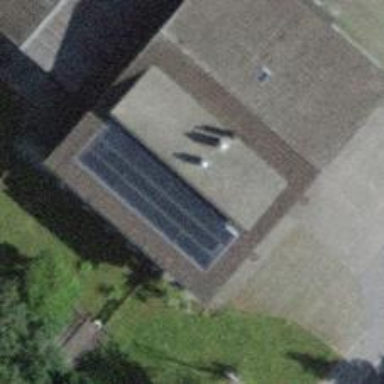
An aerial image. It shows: Solar power generator utilizing photovoltaic technology with solar photovoltaic panels.